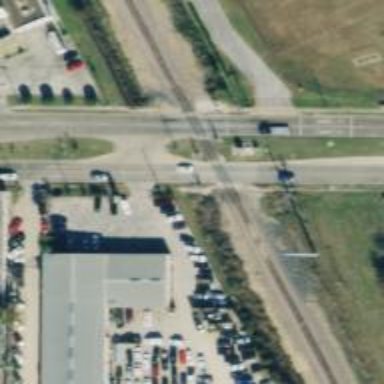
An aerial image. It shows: Railway crossing with lights and saltire markings.